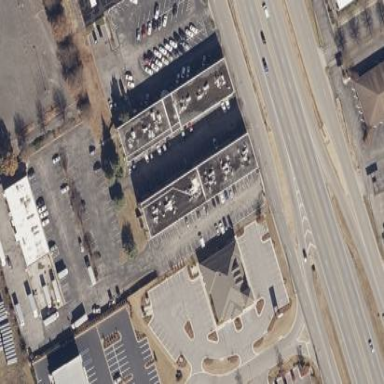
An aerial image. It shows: Building.